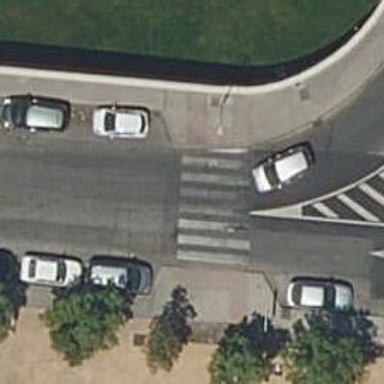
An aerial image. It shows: Zebra crossing on footway.